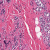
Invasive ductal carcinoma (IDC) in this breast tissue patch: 0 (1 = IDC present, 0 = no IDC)